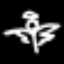
Label: angel